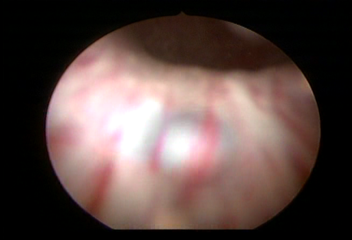
Modality: WLC
Class: Normal mucosa
Bladder cancer association: No